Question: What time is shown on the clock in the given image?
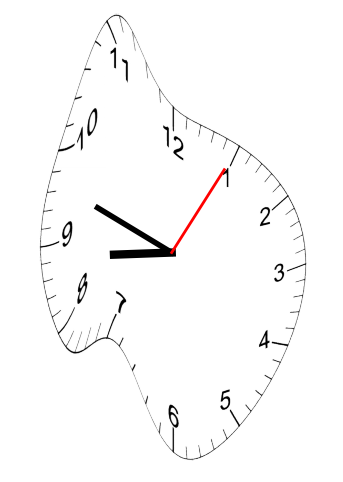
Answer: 08:48:05